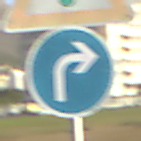
Verkehrszeichen: VorgeschriebeneFahrtrichtungRechts
Zusatzzeichen oben: Lichtzeichenanlage
Umgebung: Outdoor, Suburban
Tageszeit: MorningAfternoon
Wetter: PartlyCloudy
Licht: Natural
Jahreszeit: NotSpecified
Kontrast: HighContrast